Aerial crown-view tile of a tropical tree (Barro Colorado Island, Panama), acquired 20240611:
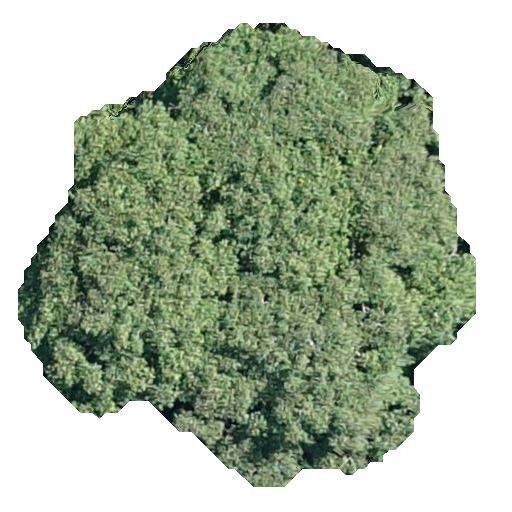
Species: Dipteryx oleifera
GBIF accepted scientific name: Dipteryx oleifera
Crown area: 231.759 m²